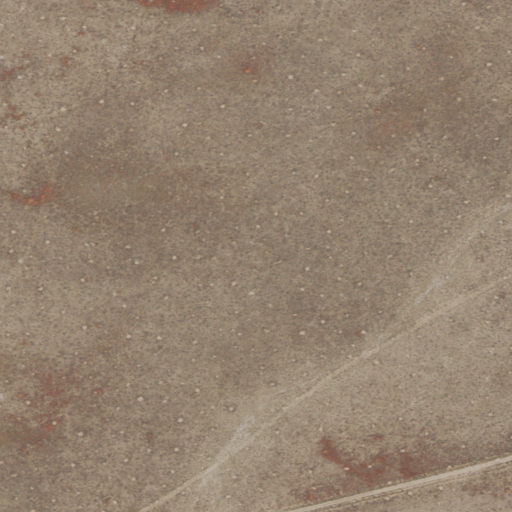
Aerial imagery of mountain in Wyoming named Deadman Hill containing shrub and open development